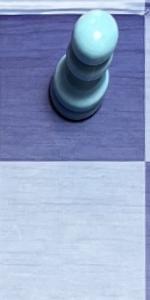
Label: Empty